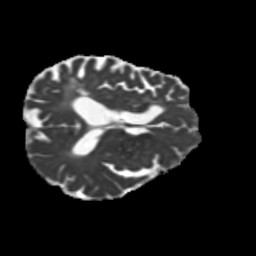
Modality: MD
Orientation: axial
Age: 64
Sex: male
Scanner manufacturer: siemens
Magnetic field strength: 3 T
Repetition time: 5.25 s
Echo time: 0.08 s